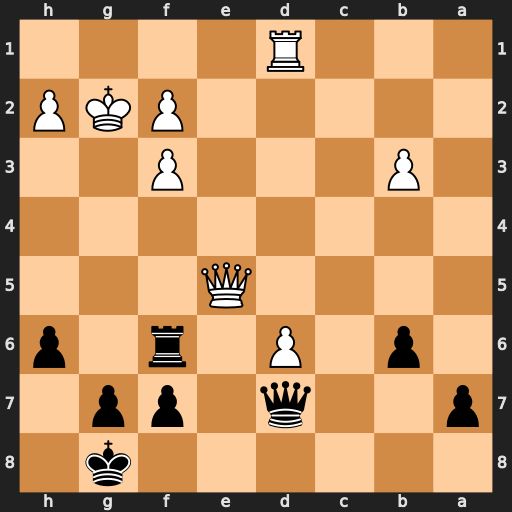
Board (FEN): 6k1/p2q1pp1/1p1P1r1p/4Q3/8/1P3P2/5PKP/3R4
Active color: b
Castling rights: -
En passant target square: -
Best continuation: Rg6+ Kf1 Qh3+